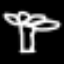
Label: palm tree